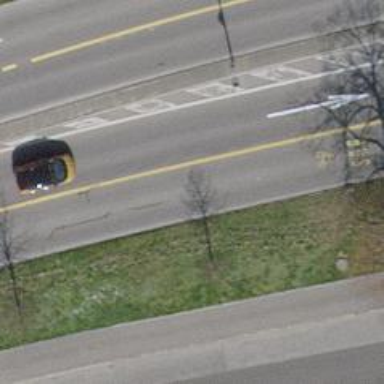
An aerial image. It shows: Primary highway with separate asphalt sidewalks.